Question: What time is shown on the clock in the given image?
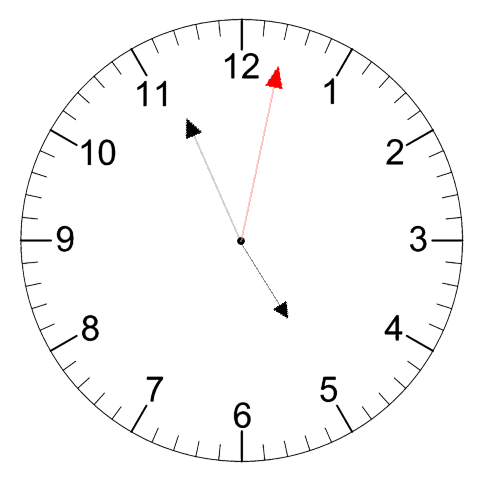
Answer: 04:56:02